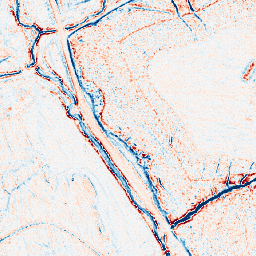
Category: edge_preserving
Decomposition family: anisotropic_diffusion
Decomposition parameters: iterations: 10
kappa: 50
gamma: 0.1
Upsampling method: nearest
Upsampling parameters: scale: 2
Upsampling scale: 2